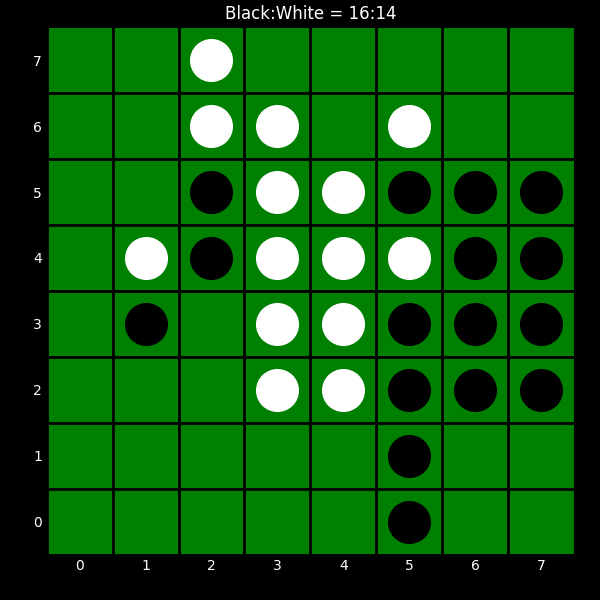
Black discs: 16
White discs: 14